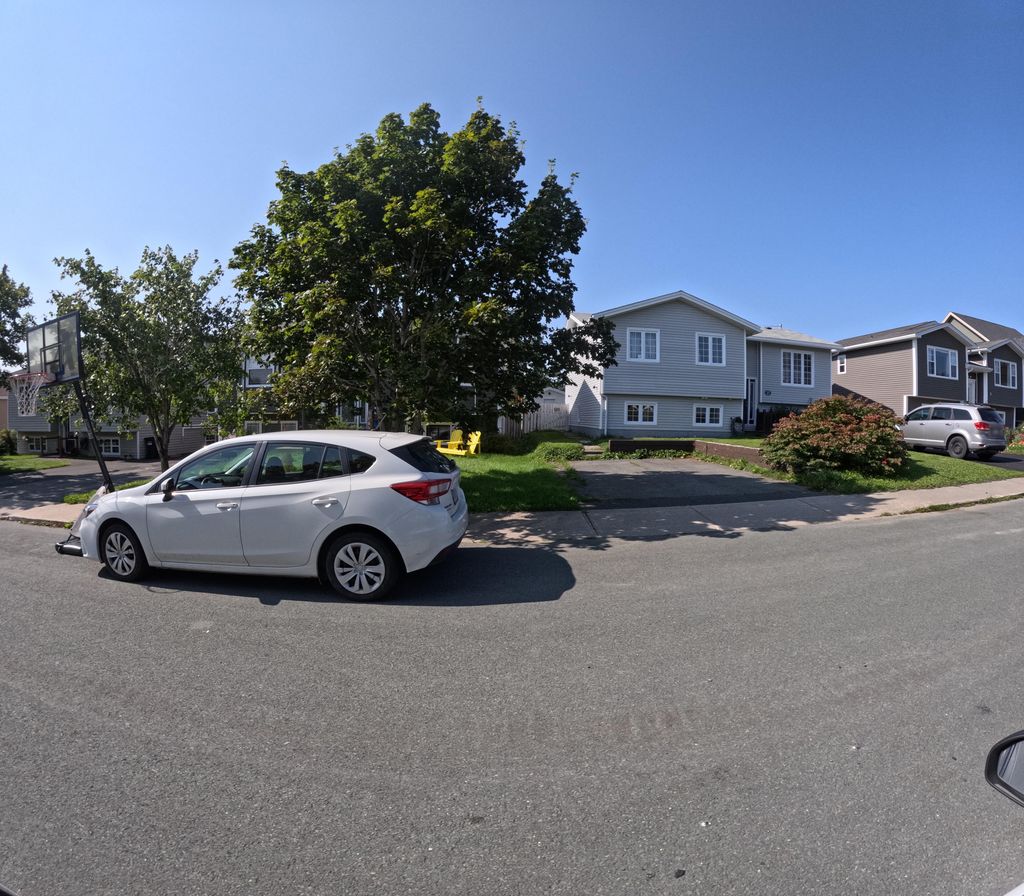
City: st_johns